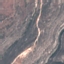
Land use / land cover class: HerbaceousVegetation